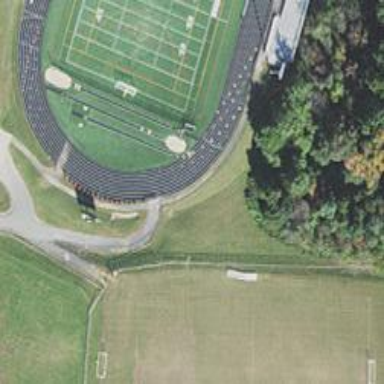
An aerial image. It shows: Athletics track located on leisure land.